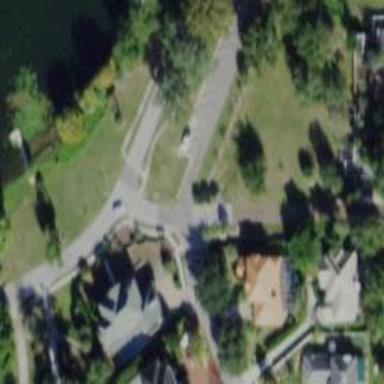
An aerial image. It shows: Residential road with sidewalk on the left.